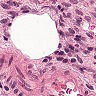
Metastatic tissue present: no